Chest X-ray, PA view. Patient: 50 years old, sex M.
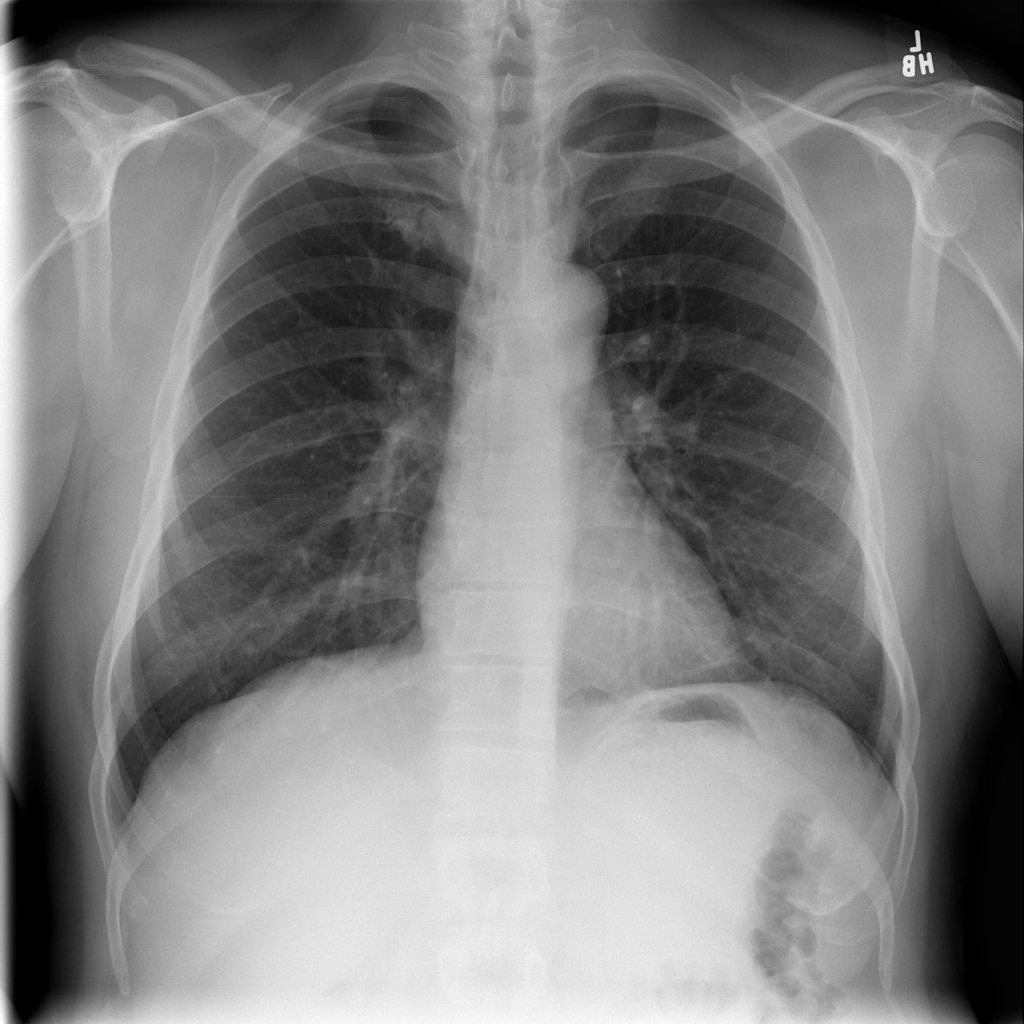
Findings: No Finding